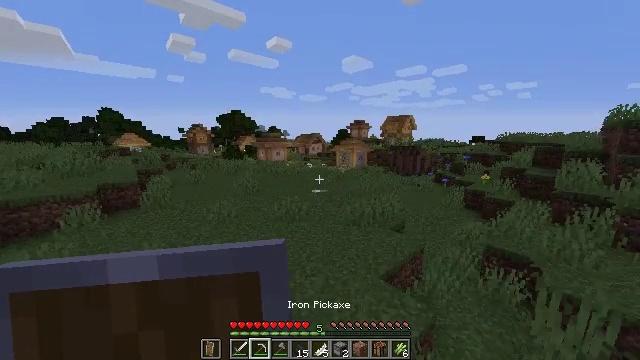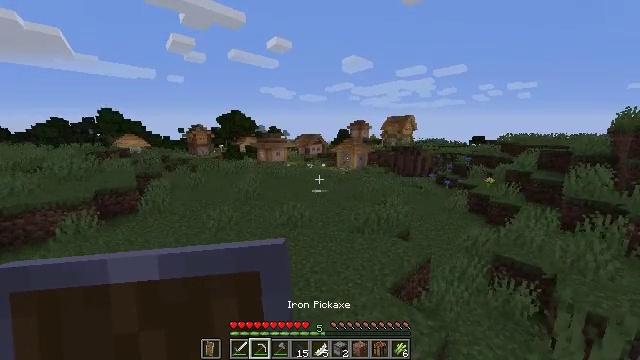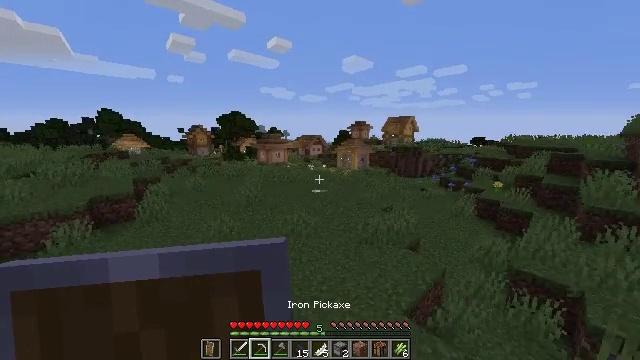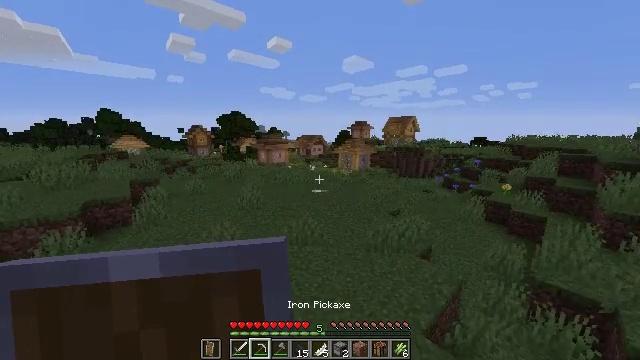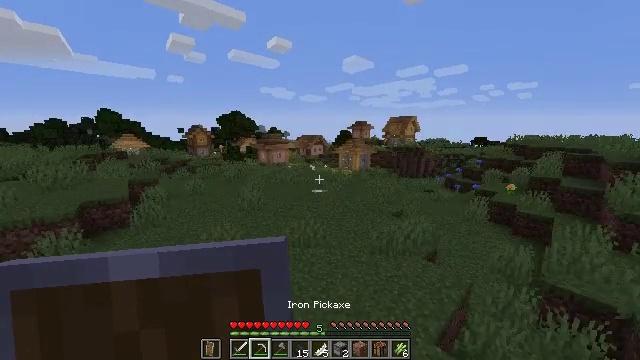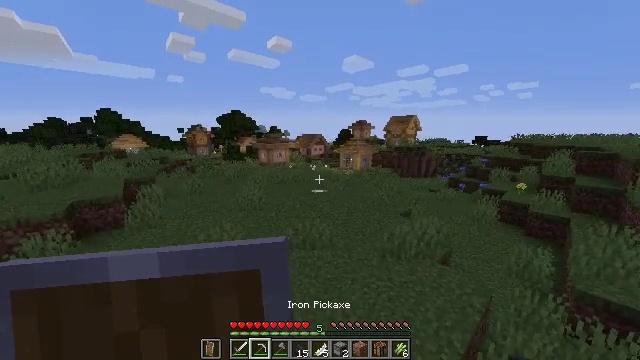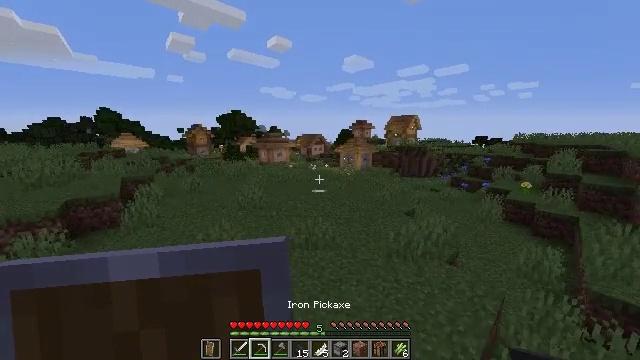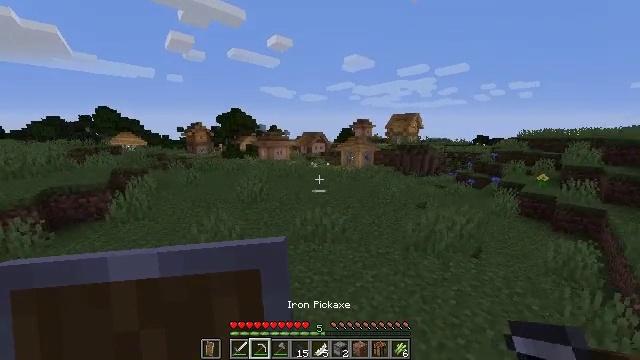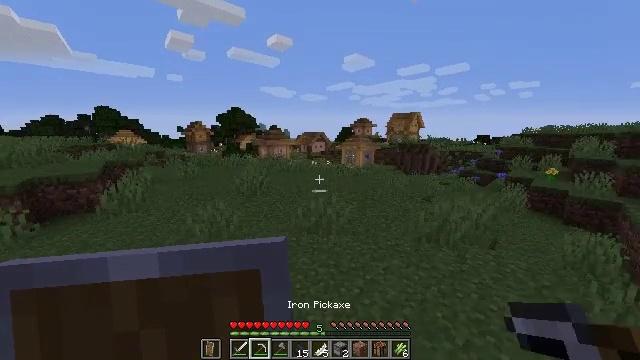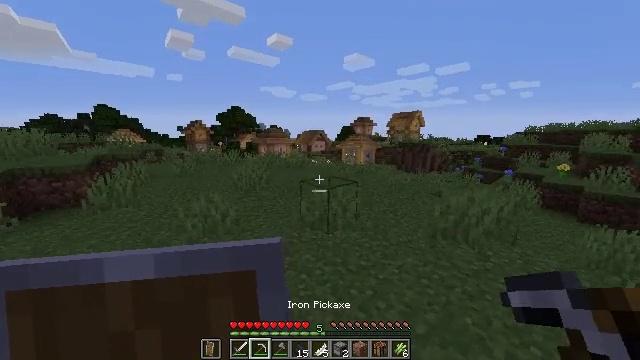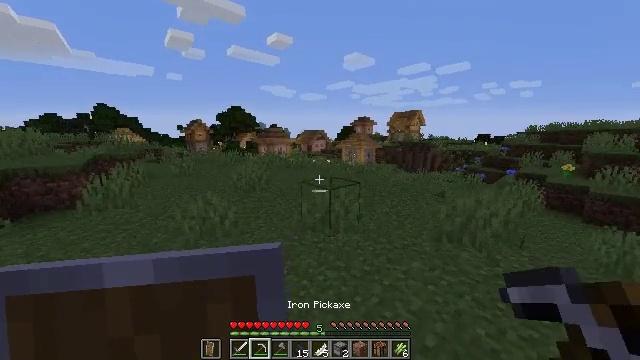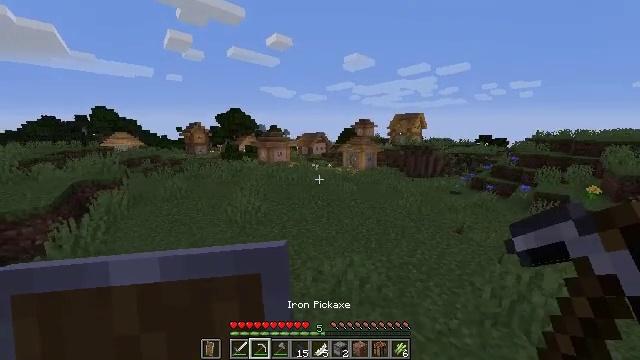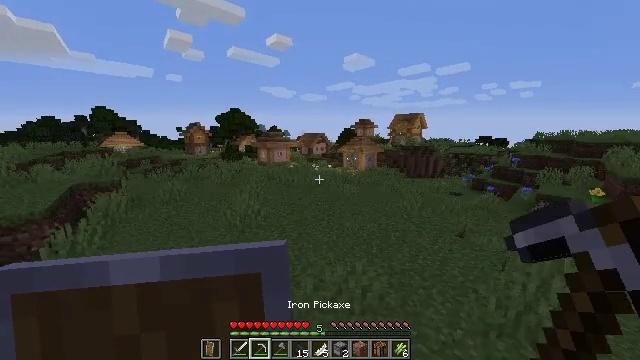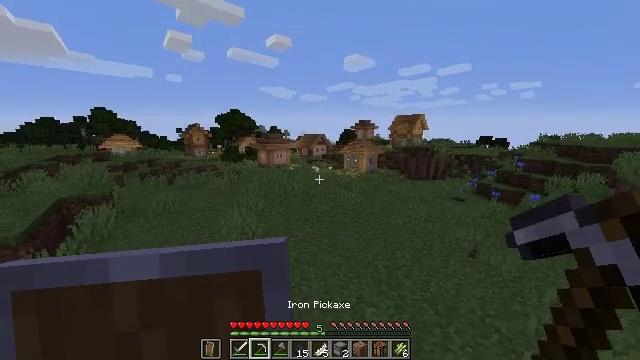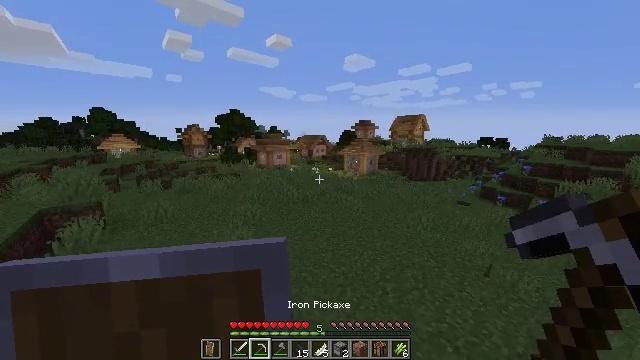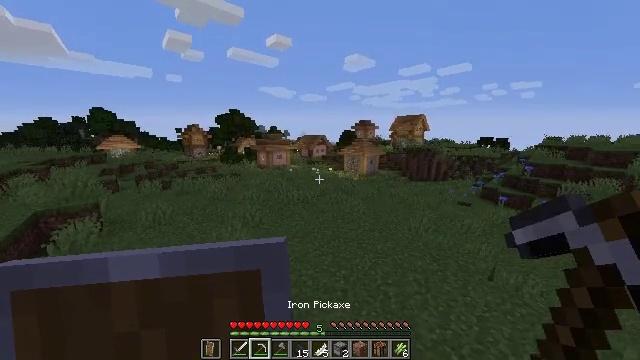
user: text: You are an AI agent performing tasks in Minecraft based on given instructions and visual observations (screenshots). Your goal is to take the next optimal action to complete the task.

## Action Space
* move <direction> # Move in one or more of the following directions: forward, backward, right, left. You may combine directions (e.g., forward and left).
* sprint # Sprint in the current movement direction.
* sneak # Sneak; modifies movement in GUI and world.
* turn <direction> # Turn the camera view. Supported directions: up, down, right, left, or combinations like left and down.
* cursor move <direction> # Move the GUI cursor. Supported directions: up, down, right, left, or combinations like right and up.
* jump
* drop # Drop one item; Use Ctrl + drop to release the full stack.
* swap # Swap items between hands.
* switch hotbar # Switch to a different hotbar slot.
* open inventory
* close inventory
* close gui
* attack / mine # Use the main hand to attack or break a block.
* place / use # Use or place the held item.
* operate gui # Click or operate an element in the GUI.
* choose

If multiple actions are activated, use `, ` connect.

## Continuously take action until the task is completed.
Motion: motion action
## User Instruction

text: Collect wheat crops.
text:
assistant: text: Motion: move forward and move left, sprint, jump
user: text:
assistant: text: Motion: move forward and move left, sprint, jump
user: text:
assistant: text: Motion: move forward and move left, sprint, jump
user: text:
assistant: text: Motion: move forward, sprint, jump
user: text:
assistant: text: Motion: move forward, sprint, jump
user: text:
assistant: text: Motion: move forward, sprint, jump
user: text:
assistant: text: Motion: move forward, sprint, jump
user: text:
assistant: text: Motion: move forward, sprint, jump
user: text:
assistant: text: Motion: move forward, sprint, jump
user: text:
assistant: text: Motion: move forward, sprint, jump
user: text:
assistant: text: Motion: move forward, sprint, jump
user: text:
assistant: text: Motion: move forward, sprint, jump
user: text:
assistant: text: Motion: move forward, sprint, jump
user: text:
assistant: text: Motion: move forward, sprint, jump
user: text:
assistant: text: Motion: move forward, sprint, jump
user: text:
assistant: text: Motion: move forward and move left, sprint, jump
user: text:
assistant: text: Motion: move forward and move left, sprint, jump
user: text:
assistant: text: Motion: move forward and move left, sprint, jump
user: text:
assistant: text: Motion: move forward and move left, sprint, jump
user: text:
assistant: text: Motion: move forward and move left, sprint, jump
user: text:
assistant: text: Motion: move forward and move left, sprint, jump
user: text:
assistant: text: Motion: move forward and move left, sprint, turn left, jump
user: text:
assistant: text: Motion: move forward and move left, sprint, turn left and up, jump
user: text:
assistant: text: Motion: move forward and move left, sprint, turn left, jump
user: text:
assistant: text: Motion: move forward and move left, sprint, jump
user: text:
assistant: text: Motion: move forward and move left, sprint, jump
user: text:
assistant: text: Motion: move forward and move left, sprint, jump
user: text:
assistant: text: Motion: move forward and move right, sprint, jump
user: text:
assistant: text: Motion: move forward and move right, sprint, jump
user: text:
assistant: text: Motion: move forward and move right, sprint, jump